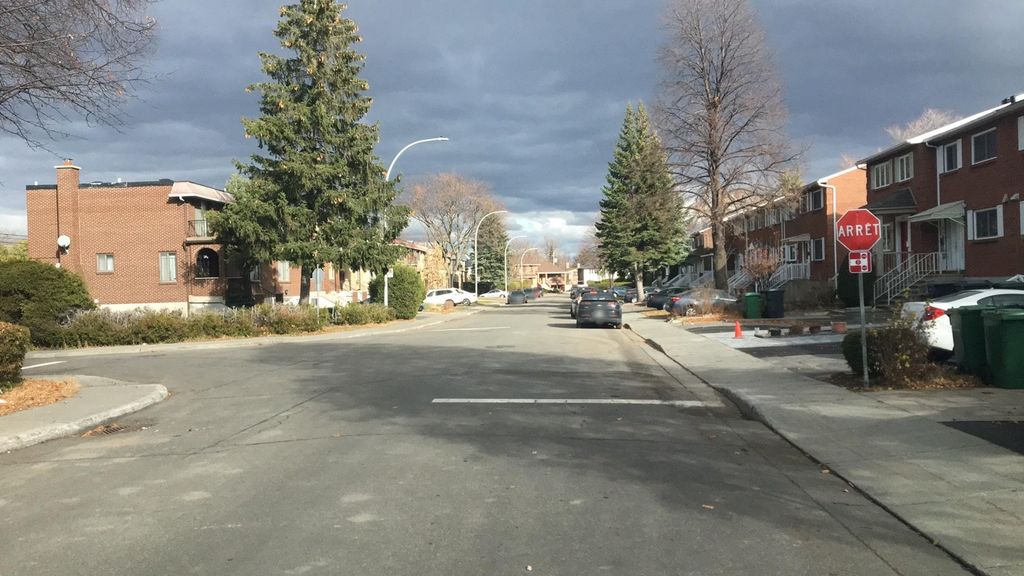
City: montreal